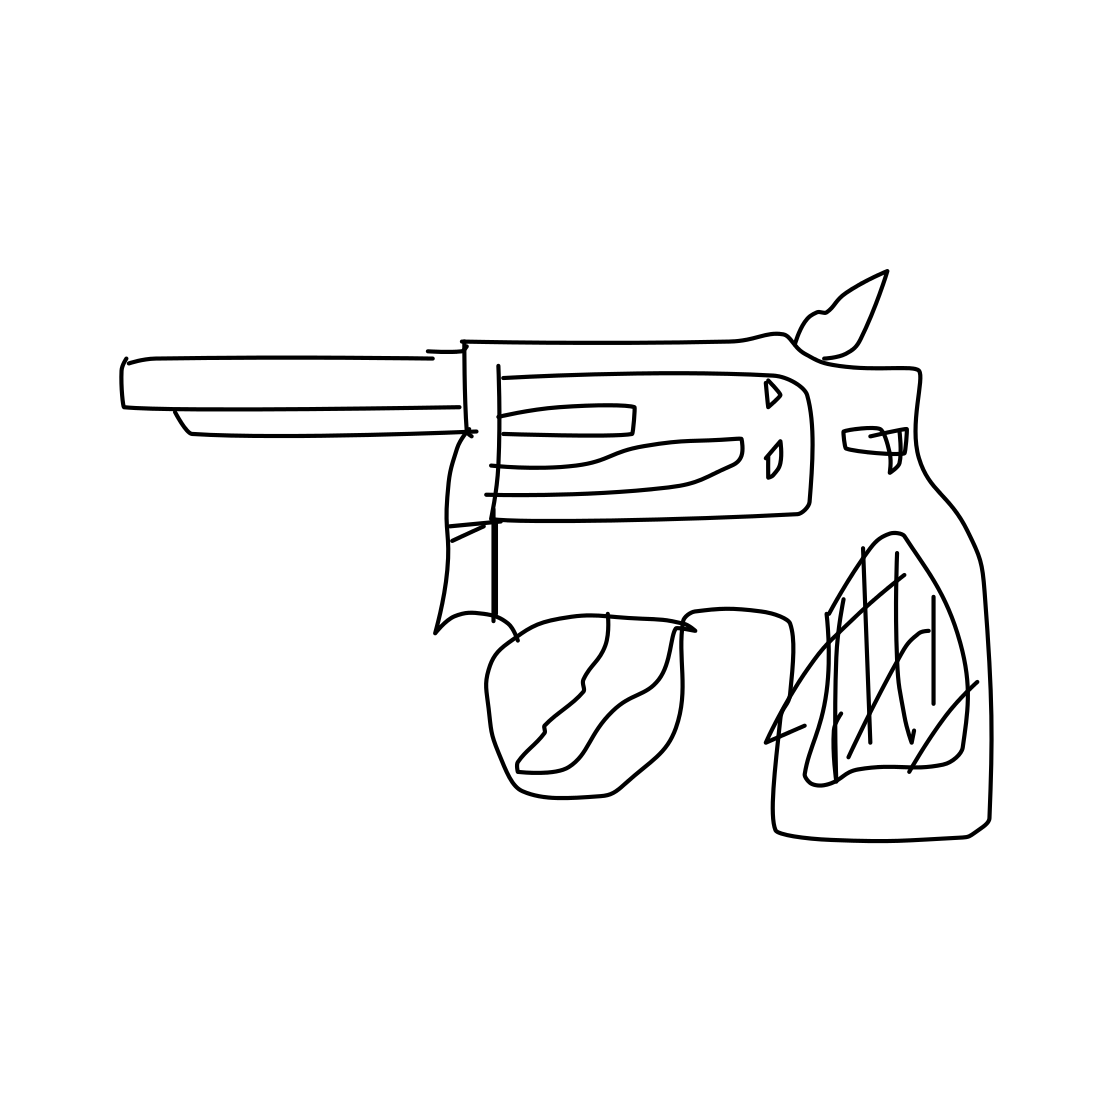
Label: revolver